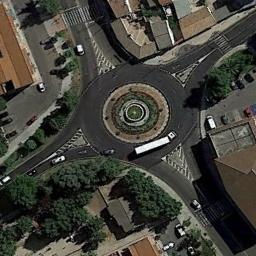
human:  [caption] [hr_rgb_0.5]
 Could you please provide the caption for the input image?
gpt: The roundabout is next to buildings and trees .

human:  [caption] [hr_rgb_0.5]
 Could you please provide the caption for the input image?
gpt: The roundabout with four exits and entrances is surrounded by some buildings .

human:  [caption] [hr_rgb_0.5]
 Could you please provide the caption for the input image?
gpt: There are many buildings and trees around the roundabout .

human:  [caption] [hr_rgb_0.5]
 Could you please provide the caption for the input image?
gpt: There are several moving vehicles on the road at the roundabout, There are several buildings and some trees and some lawns around the roundabout .

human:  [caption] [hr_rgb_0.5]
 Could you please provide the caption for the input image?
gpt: There are some buildings and green trees beside the roundabout .